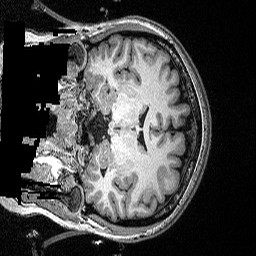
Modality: T1w
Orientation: coronal
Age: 27
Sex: female
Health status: healthy
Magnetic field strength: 3 T
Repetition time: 2.53 s
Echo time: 0.00331 s